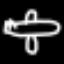
Label: airplane